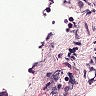
Metastatic tissue present: no